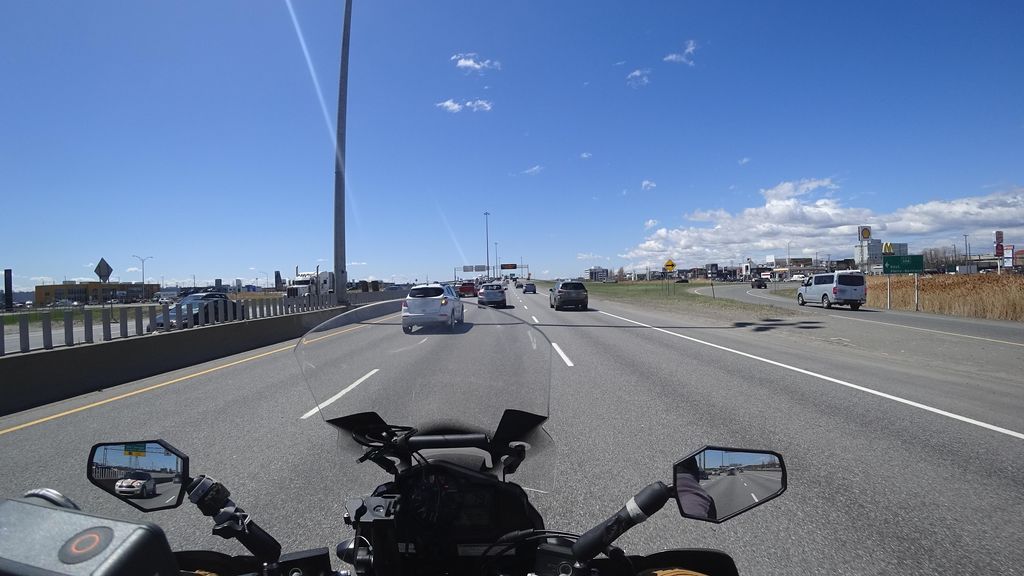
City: quebec_city